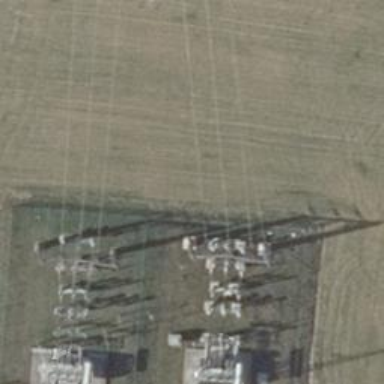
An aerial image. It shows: Three power lines with cables.